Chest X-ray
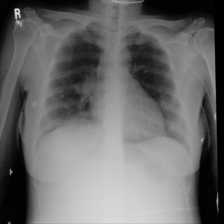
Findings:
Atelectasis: negative
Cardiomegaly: negative
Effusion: negative
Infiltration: negative
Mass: negative
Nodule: negative
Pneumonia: negative
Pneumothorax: negative
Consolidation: negative
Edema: negative
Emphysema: negative
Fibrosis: negative
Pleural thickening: negative
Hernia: negative